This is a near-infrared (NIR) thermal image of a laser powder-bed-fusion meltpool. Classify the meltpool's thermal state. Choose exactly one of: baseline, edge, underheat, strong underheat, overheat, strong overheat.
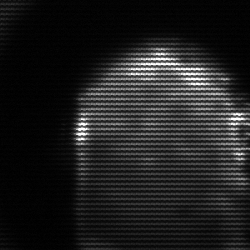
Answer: baseline